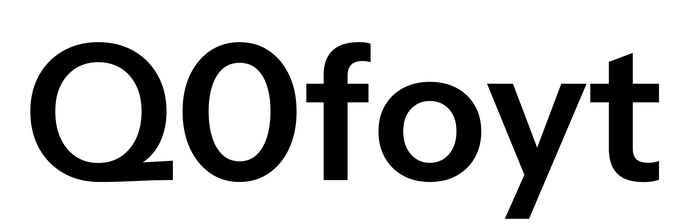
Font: InstrumentSans_SemiBold